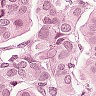
Metastatic tissue present: yes